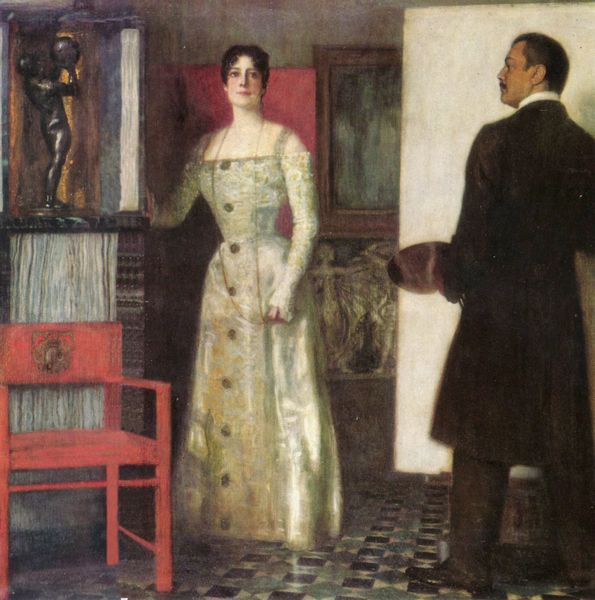
Titel: Selbstporträt des Malers und seiner Frau im Atelier
Künstler: Franz von Stuck
Standort: München
Institution: Privatsammlung
Schlagwörter: blau, gemälde, hand, mann, schatten, weiß, grün, menschen, ausschnitt, finger, frau, frisur, glas, handschuhe, hintergrund, holz, hut, kleid, licht, marmor, nase, ohr, profil, raum, schmuck, schwarz, stirn, stuhl, tür, vordergrund, zimmer, blick, dame, hund, rot, leute, rock, symbolismus, anzug, bart, hose, mütze, schnurrbart, wand, arm, arme, augen, blicke, falten, kragen, rahmen, sockel, stehen, stein, tot, ärmel, bild, gesten, goldrahmen, hals, herr, holzstuhl, hände, innenraum, möbel, portrait, porträt, rückenlehne, spiegel, vorhang, öl, boden, figur, gold, interieur, mantel, pose, stehend, decke, innen, paar, spitzen, augenbrauen, frontal, knopf, lippen, locken, rouge, scheitel, seide, alltag, genre, kamin, skulptur, statue, relief, taille, bilder, liebe, armlehne, modell, kaminsims, sitz, zwei, schuhe, farben, kette, modern, lila, violett, weis, ölgemälde, frack, schnäuzer, bordüre, jugendstil, schnurbart, büste, glanz, atelier, maler, muse, staffelei, stil, bronze, plastik, dreiviertelansicht, model, knöpfe, gehrock, knopfleiste, dekolleté, halskette, make up, gründ, abendkleid, galerie, satin, fussboden, doppelportrait, eingang, nische, messing, corinth, lovis, stolz, hautfarbe, inkarant, jugenstil, künstler, fliesen, bürger, leinwand, kundin, kacheln, mosaik, ehefrau, kunst, malen, palette, pinsel, liebermann, vitrine, ausgehen, ausstellung, bauhaus, wappen, besuch, ehepaar, ehe, starre, kristall, begegnung, bürgerlich, bleich, frontansicht, sammlung, bild im bild, einrichtung, emblem, träger, alltagsszene, max, augenblick, neuzeit, fertig, inneneinrichtung, atlas, artelier, bodenmosaik, hellhäutig, timmer, mosaikboden, bürgelich, de stijl, eintreffen, auftraggeberin, kezze, mund wangen, nöpfe, sleevogt, skulpturplastik